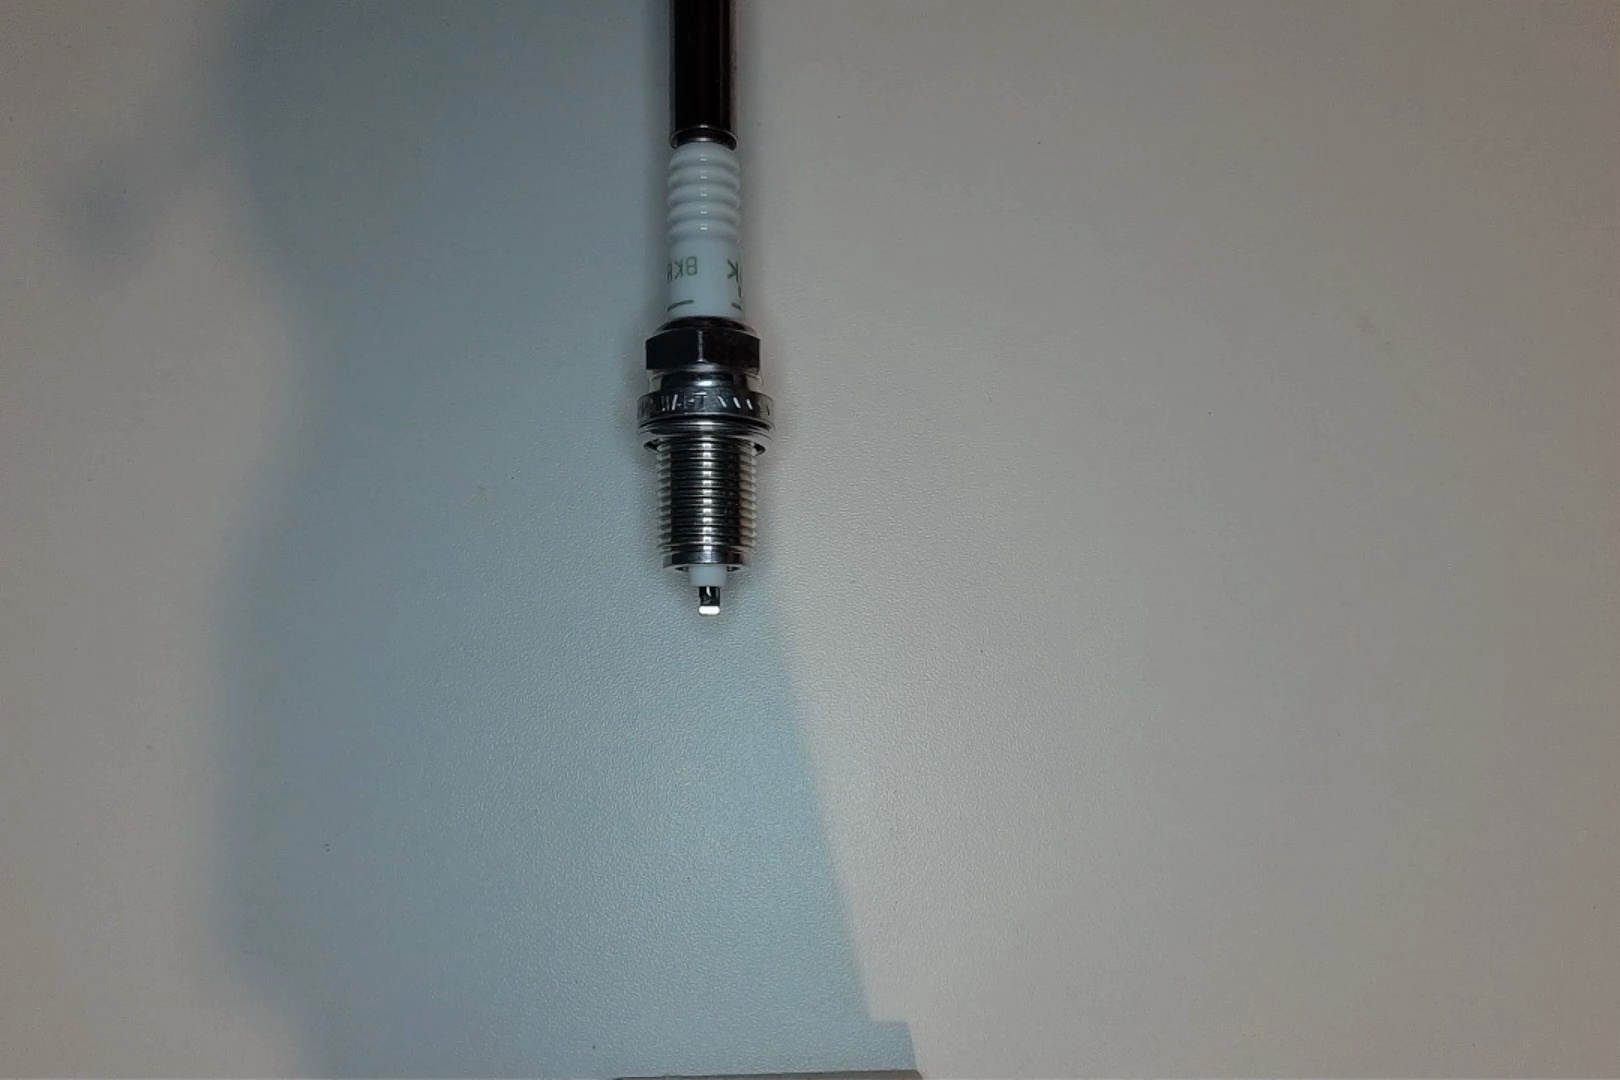
Label: no anomaly